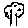
Label: tree